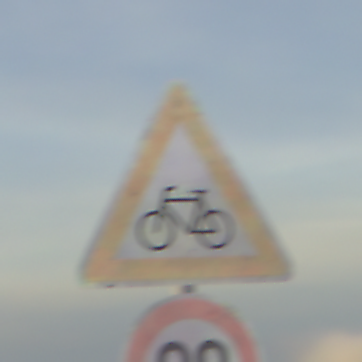
Verkehrszeichen: RadverkehrRechts
Zusatzzeichen unten: Geschwindigkeit80
Umgebung: Outdoor, Nature
Tageszeit: SunriseSunset
Wetter: PartlyCloudy
Licht: Natural
Jahreszeit: Summer
Kontrast: HighContrast